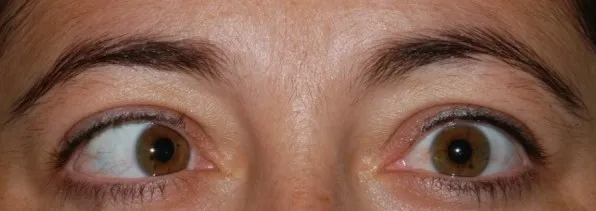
The patient had right esotropia in primary position.
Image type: medical_photograph (other_medical_photograph)